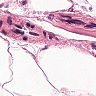
Metastatic tissue present: no